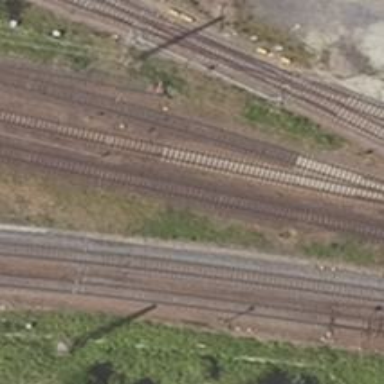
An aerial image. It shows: Railway signal.